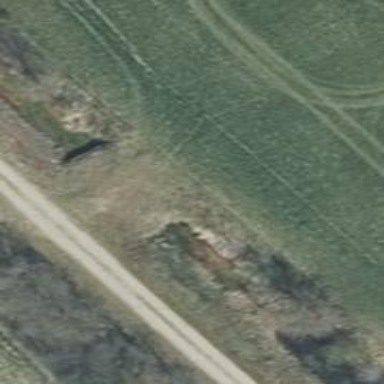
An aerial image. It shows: Grass track road with grade 5 tracktype.